Field crop: maize
Growth stage: 1
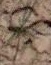
Species: salsola